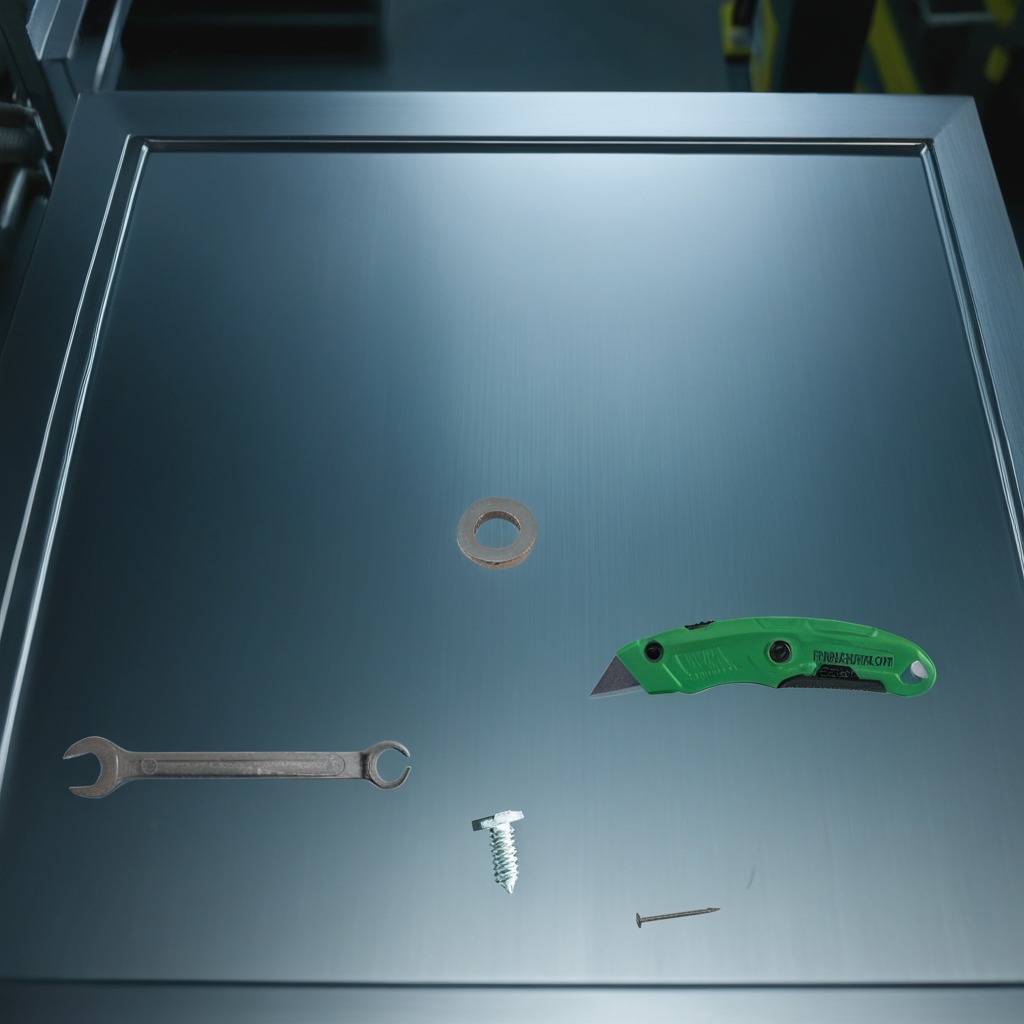
A utility knife, a flat metal washer, a metal machine screw, an iron nail, and a wrench are lying on the metal table in a machine shop under fluorescent lights.